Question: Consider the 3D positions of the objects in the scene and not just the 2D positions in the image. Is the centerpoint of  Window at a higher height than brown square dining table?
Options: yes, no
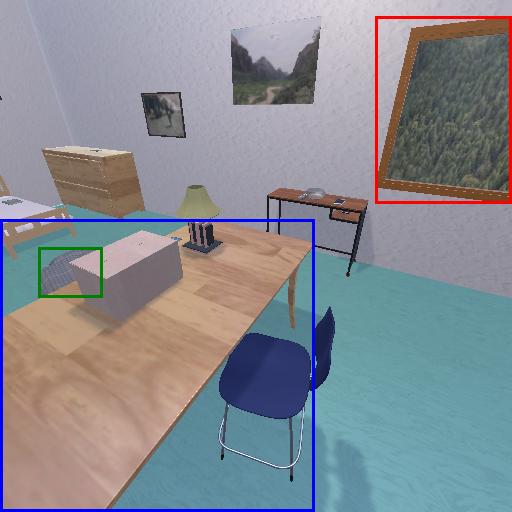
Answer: yes